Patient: sex M, age 69
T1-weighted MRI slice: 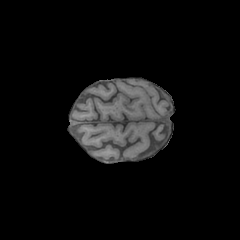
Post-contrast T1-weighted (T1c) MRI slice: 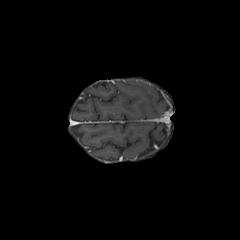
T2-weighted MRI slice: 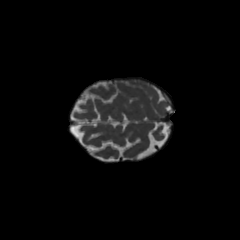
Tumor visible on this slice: no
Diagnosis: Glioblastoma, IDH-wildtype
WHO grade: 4